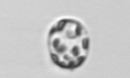
Label: Thalassiosira